Field crop: maize
Growth stage: 2
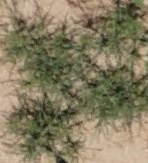
Species: salsola